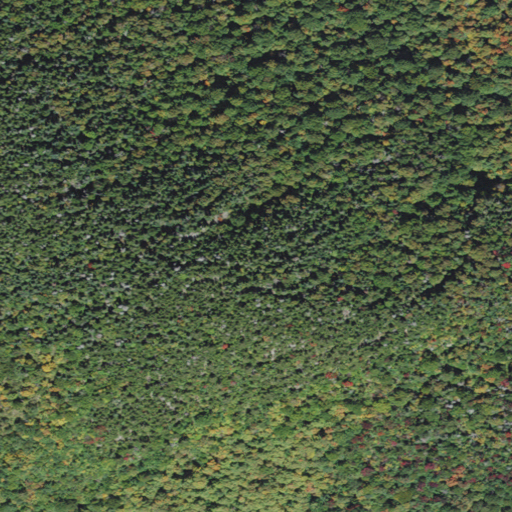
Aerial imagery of mountain in Vermont named Densmore Mountain containing mixed forest, deciduous forest, and evergreen forest